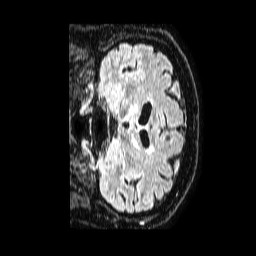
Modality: FLAIR
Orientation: coronal
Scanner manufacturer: philips
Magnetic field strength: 1.5 T
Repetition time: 4.8 s
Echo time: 0.3 s